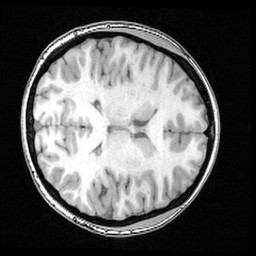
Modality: T1w
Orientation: axial
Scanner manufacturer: ge
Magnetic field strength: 3 T
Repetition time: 0.008612 s
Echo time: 0.003404 s